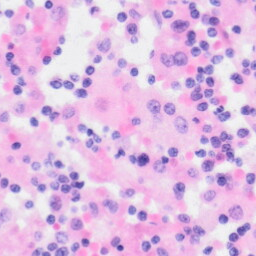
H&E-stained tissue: Kidney